Interaction volume radius: 5 \u00c5
Interaction volume height: 20 \u00c5
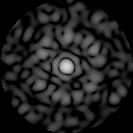
Disorder parameter: 0.7797